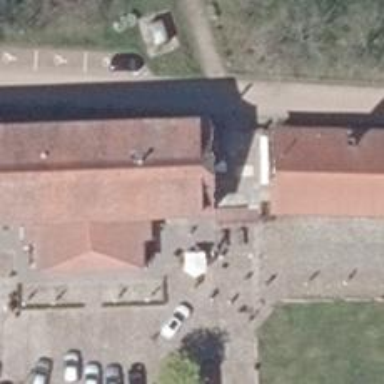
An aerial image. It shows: Café.